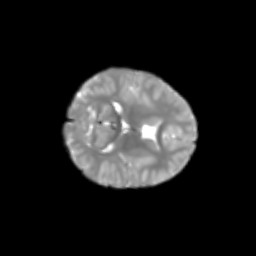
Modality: T2w
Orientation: axial
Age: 6
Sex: male
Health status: healthy